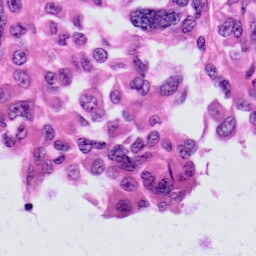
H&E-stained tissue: Skin